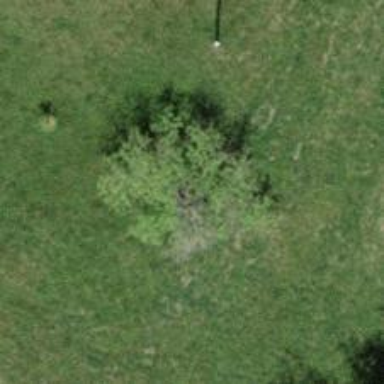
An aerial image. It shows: Broadleaved tree with lush foliage.